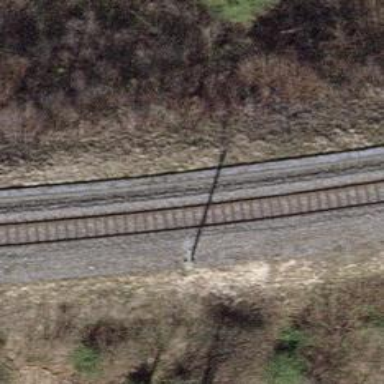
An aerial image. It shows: Railway line with electrified contact line. It runs along embankment with one track.